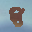
Label: 8